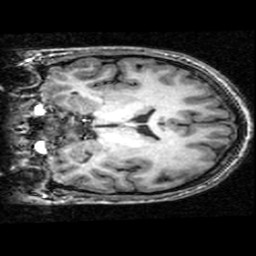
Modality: T1w
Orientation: coronal
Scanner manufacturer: ge
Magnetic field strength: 3 T
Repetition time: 0.01222 s
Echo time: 0.005176 s